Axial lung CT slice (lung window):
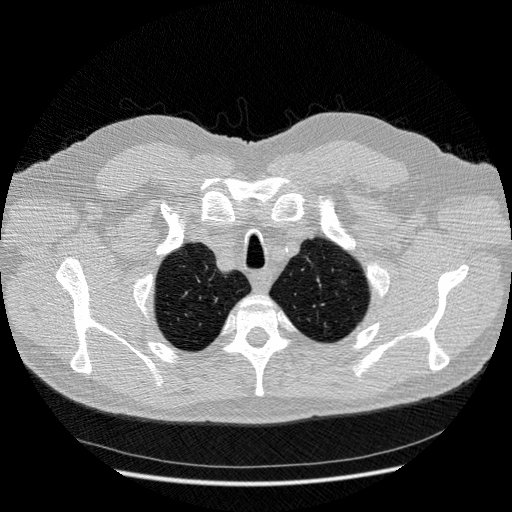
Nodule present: no